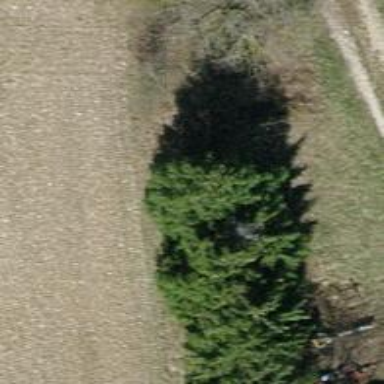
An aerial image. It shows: Beautiful tree in nature.